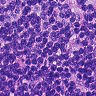
Metastatic tissue present: no